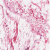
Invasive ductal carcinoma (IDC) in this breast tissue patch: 0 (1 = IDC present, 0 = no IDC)